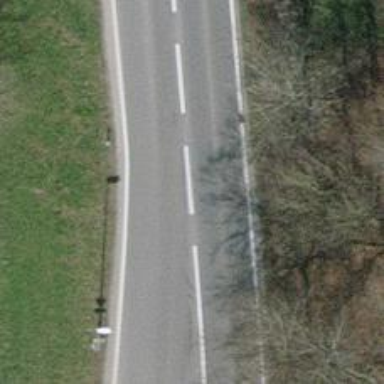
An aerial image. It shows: Secondary road with asphalt surface.